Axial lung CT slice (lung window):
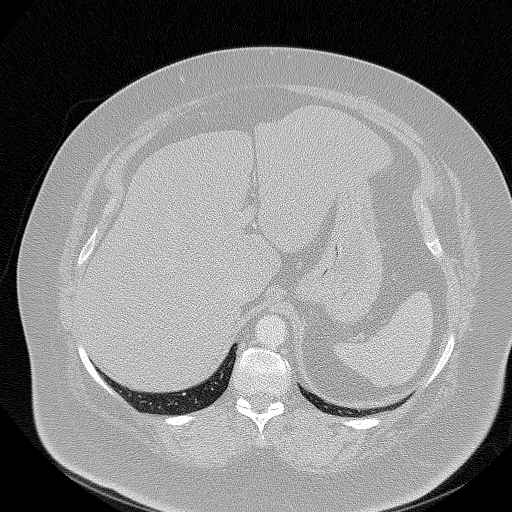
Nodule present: no